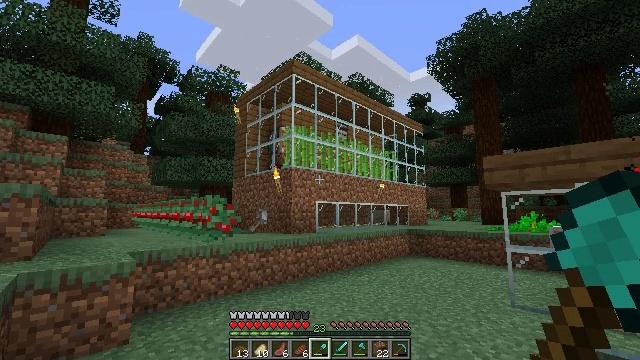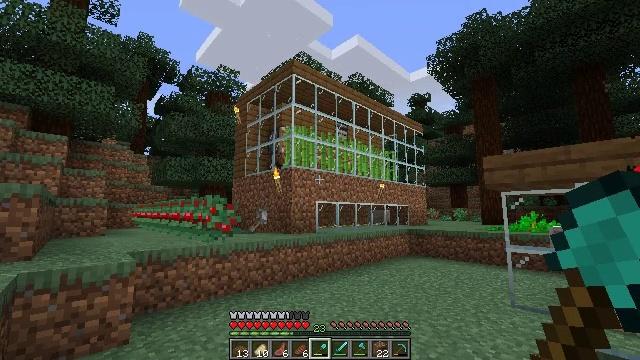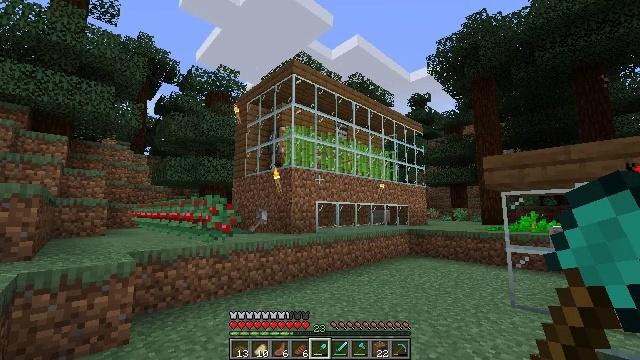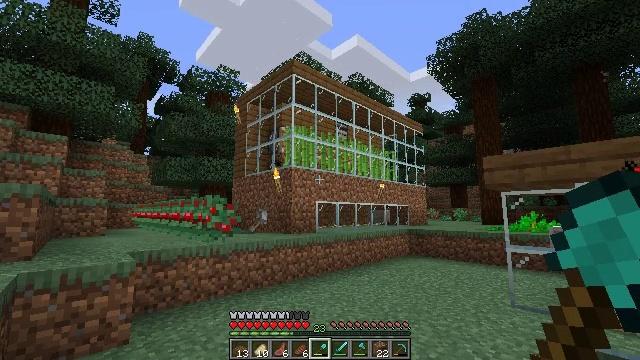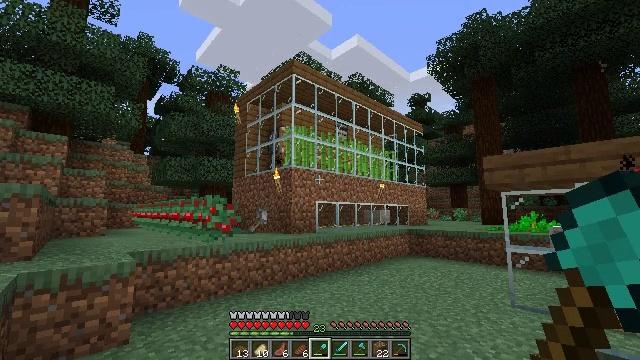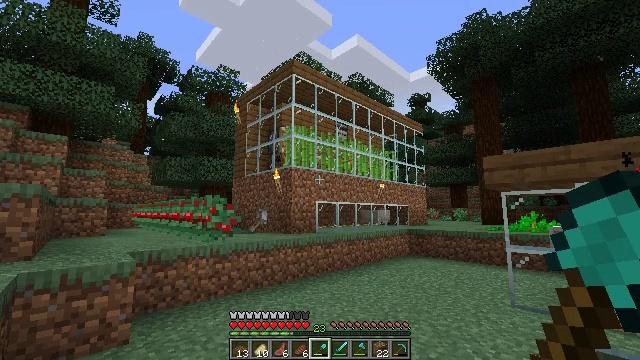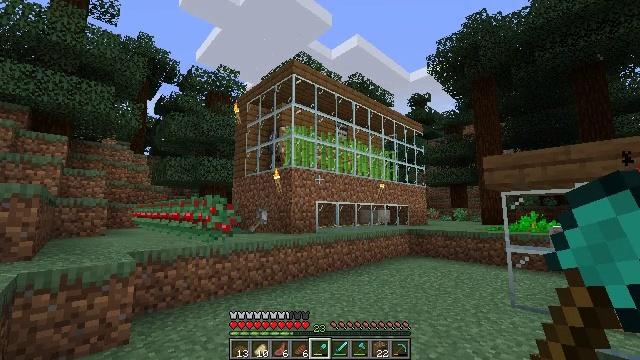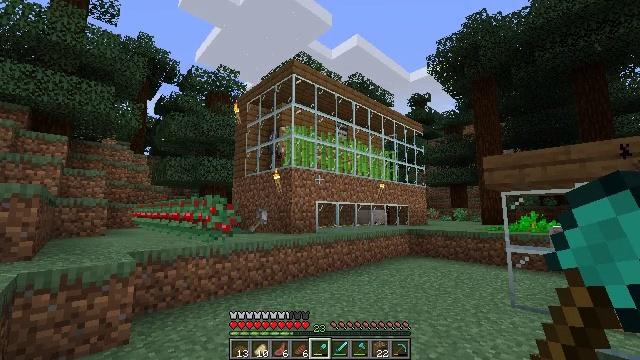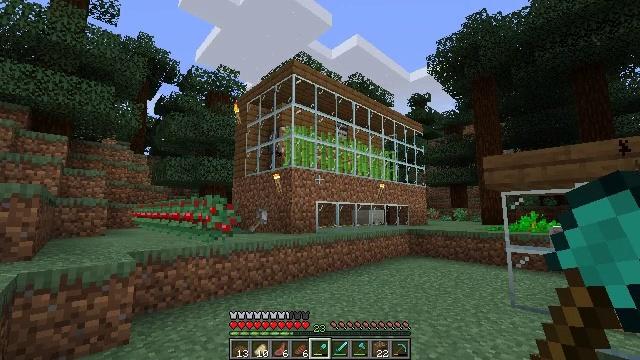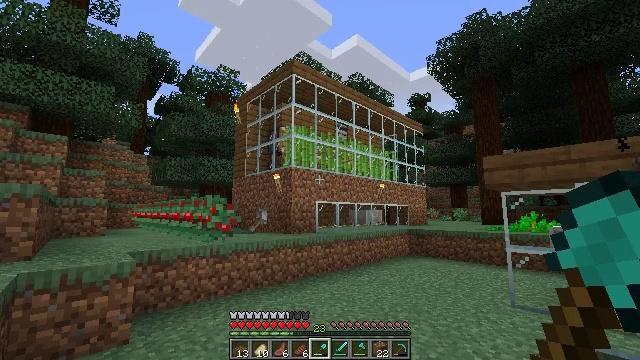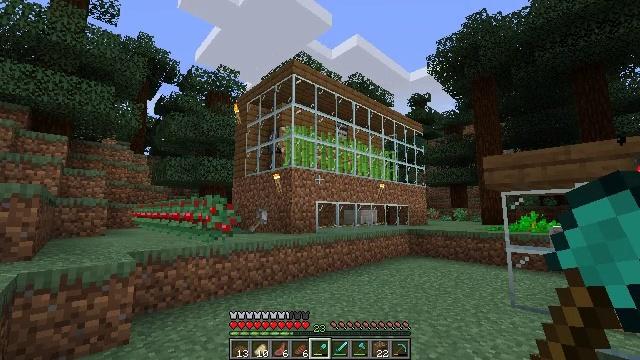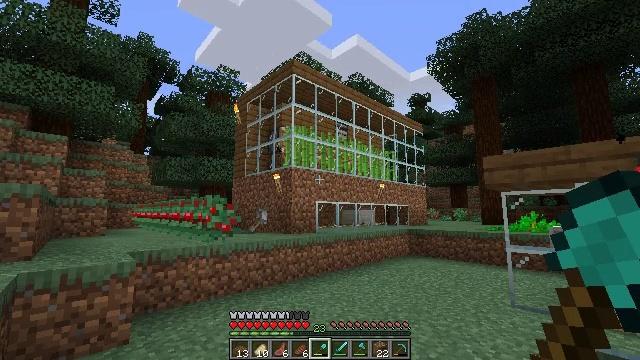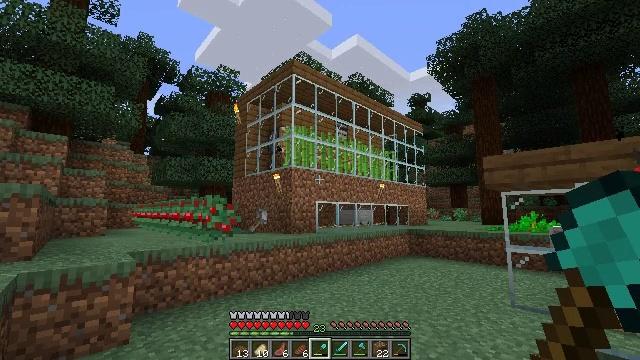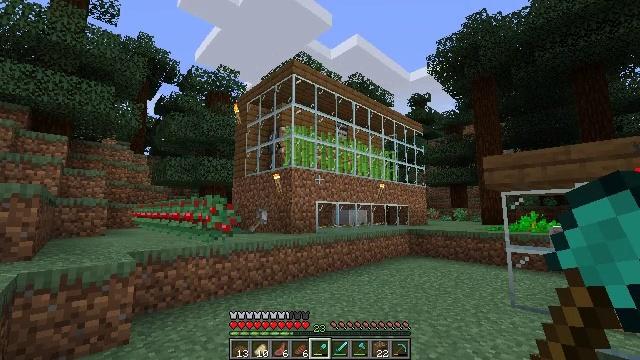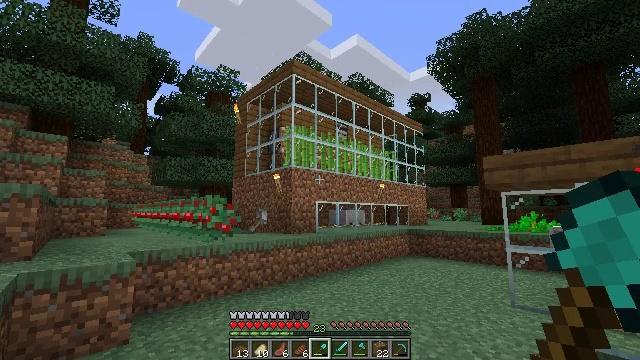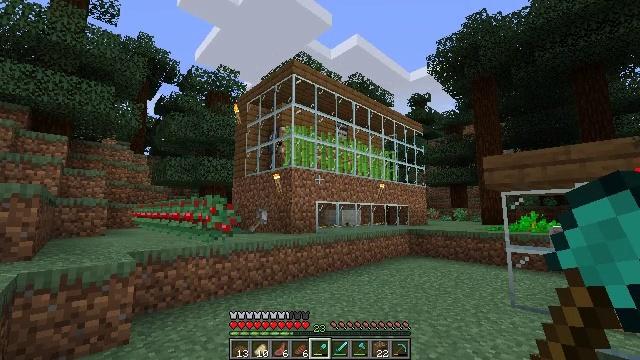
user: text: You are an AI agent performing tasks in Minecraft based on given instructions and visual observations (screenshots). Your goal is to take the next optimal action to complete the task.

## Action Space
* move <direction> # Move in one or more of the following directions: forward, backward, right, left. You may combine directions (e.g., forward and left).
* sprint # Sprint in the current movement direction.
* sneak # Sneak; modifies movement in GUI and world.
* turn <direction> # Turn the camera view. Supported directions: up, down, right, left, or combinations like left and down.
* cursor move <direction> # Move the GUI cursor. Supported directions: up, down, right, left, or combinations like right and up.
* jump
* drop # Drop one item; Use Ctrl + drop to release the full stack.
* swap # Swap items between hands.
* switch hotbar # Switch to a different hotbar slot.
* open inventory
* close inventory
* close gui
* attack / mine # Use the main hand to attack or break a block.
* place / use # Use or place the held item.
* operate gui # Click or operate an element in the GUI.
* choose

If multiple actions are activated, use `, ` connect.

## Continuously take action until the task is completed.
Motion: motion action
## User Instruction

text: Kill mobs.
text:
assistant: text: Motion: no_op
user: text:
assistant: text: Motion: no_op
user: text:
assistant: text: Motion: no_op
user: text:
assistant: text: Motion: no_op
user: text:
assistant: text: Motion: no_op
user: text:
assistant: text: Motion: no_op
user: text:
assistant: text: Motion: no_op
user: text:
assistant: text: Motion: no_op
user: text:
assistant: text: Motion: no_op
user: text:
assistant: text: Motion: no_op
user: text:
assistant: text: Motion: no_op
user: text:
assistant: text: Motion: no_op
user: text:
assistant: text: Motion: no_op
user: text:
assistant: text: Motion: no_op
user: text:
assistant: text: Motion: no_op
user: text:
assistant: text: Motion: no_op
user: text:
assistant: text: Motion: no_op
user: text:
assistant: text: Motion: no_op
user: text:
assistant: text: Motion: no_op
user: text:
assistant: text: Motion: no_op
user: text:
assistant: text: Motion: no_op
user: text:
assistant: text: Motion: no_op
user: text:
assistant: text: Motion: no_op
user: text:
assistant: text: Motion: no_op
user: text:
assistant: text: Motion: no_op
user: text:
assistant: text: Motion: no_op
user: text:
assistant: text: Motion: no_op
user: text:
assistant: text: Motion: no_op
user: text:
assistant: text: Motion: no_op
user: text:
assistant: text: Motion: no_op